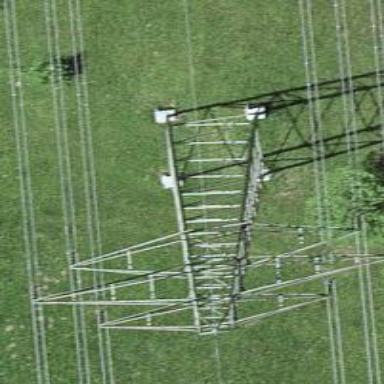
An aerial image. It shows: Power tower.